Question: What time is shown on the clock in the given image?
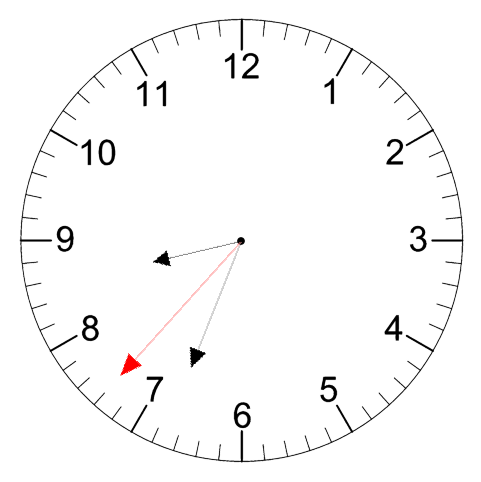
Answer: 08:33:37